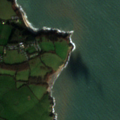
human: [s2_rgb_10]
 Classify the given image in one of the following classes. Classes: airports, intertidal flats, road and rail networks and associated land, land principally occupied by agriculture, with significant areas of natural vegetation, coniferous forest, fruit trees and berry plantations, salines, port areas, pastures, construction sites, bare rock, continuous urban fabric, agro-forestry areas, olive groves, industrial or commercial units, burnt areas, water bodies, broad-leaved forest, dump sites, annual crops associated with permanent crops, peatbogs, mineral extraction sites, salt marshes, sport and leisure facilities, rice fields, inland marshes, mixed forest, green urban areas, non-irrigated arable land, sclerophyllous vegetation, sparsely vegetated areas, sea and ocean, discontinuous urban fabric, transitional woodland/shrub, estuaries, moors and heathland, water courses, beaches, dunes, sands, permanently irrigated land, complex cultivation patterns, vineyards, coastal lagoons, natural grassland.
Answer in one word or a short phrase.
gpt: pastures, sea and ocean